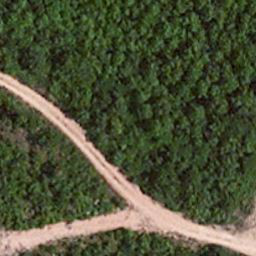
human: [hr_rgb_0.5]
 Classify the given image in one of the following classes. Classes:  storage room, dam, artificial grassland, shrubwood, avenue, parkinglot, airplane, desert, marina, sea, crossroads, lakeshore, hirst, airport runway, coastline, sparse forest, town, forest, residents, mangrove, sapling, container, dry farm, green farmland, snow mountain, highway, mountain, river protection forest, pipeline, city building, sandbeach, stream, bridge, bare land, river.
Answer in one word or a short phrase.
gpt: avenue